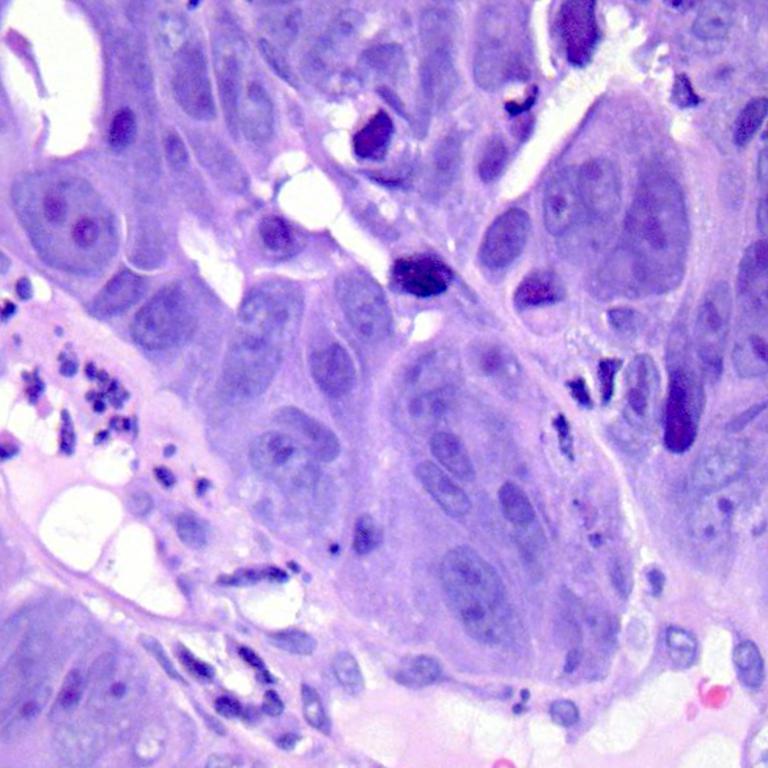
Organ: colon
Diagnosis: adenocarcinomas